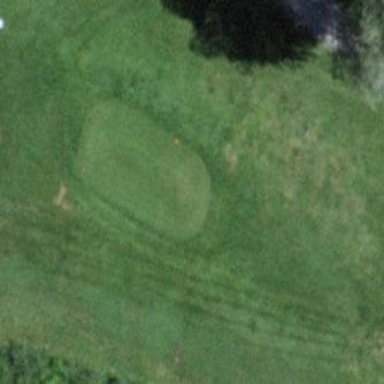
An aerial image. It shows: Grass area designated as golf tee.